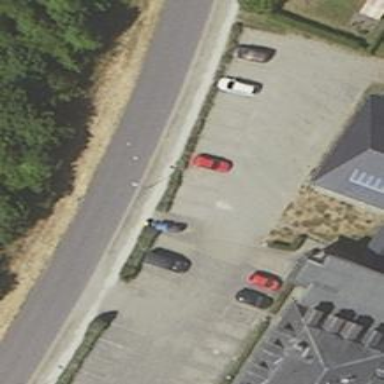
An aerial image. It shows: Road serving as parking aisle.